Question: There are some blocks in the picture. Find the smallest square area that can place all the small blocks in the area in a suitable way without overlapping. Return the length of the square side.
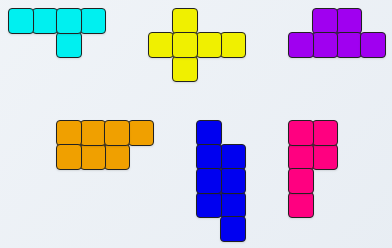
Answer: 7